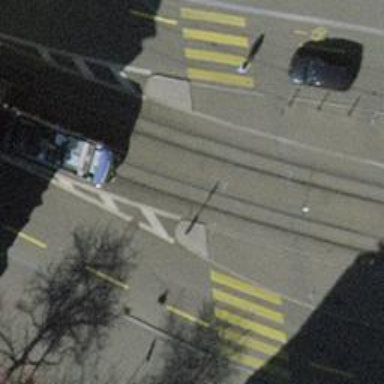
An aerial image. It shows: Tram crossing on the railway.